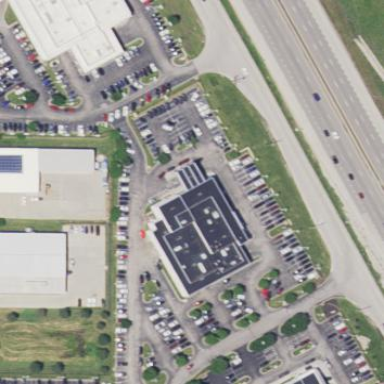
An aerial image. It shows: Building housing car shop.